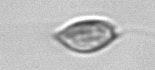
Label: Prorocentrum_triestinum